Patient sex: M
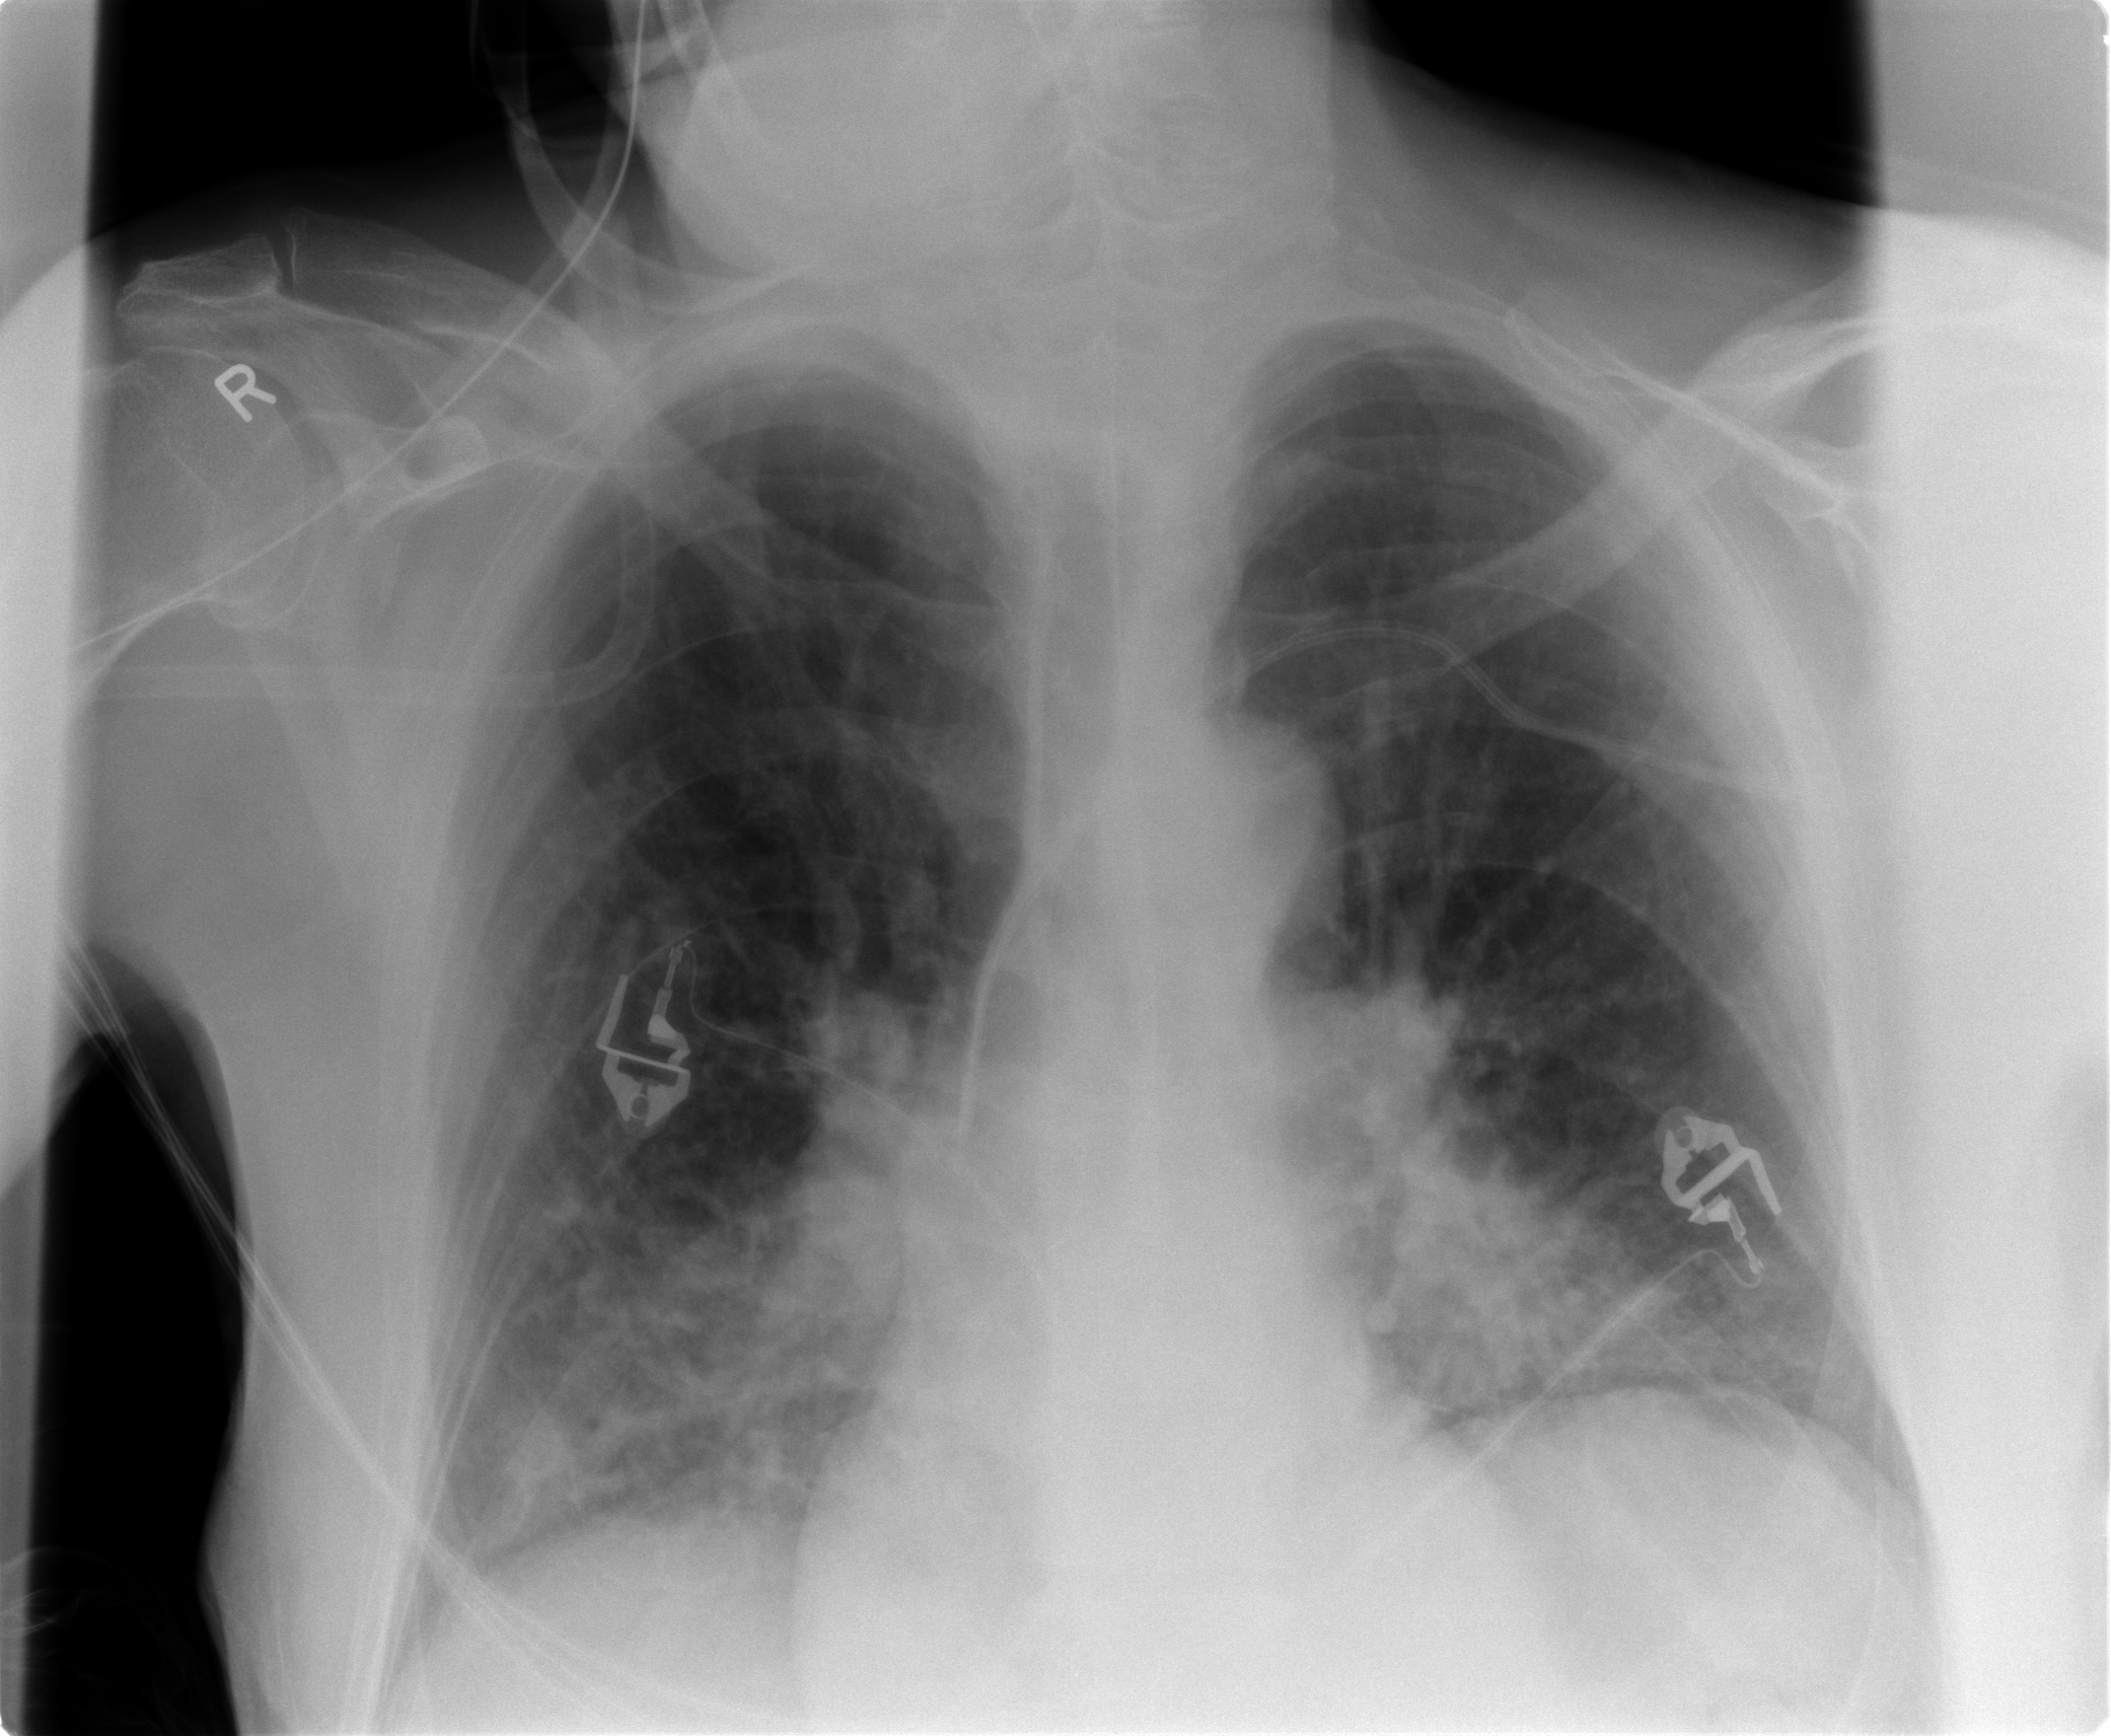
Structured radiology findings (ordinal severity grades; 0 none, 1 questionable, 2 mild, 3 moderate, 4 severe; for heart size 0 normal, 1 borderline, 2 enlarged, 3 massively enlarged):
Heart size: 0
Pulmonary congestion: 2
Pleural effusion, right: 1
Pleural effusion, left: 1
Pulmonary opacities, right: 2
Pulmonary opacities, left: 2
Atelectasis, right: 2
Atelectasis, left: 2